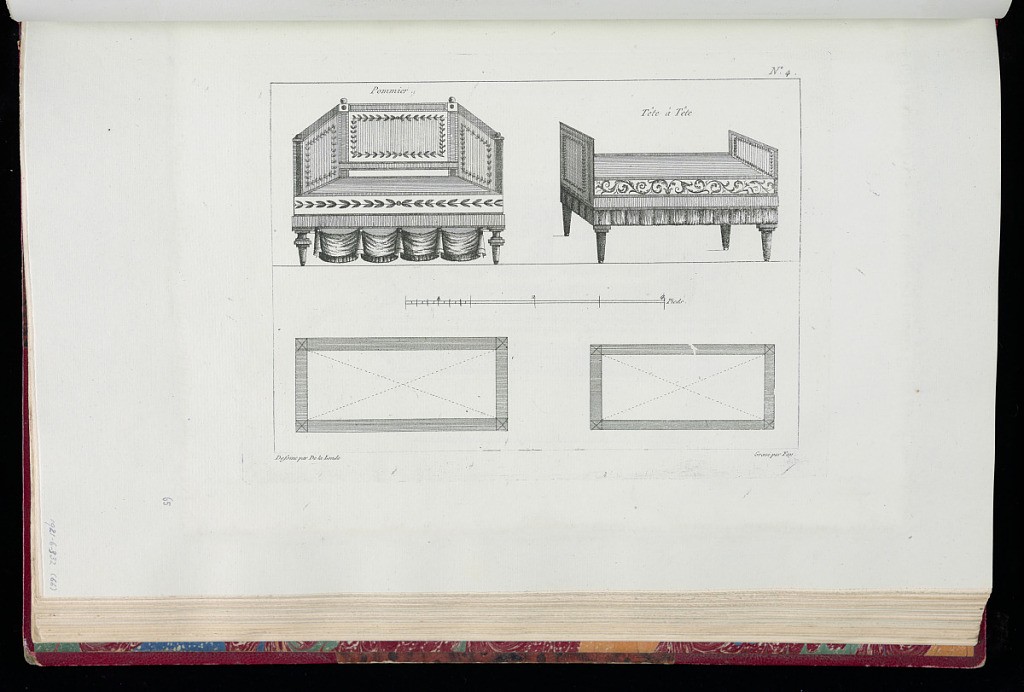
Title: Designs and Plans for Chairs
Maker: Richard de Lalonde, French, active 1780–96
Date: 1780-1789
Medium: Etching on off-white laid paper
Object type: Print
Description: Designs for two chairs with the plans of their seats below. The left chair is a wide arm chair decorated with branch ornament motifs and drapery; the right chair is a backless bench with scrolling vegetal motif. The plate is signed and numbered.